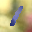
Label: 1